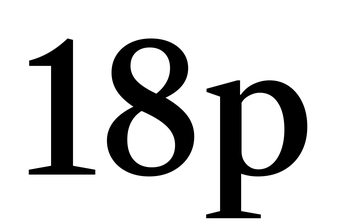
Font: LibreCaslonText_Medium